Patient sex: M
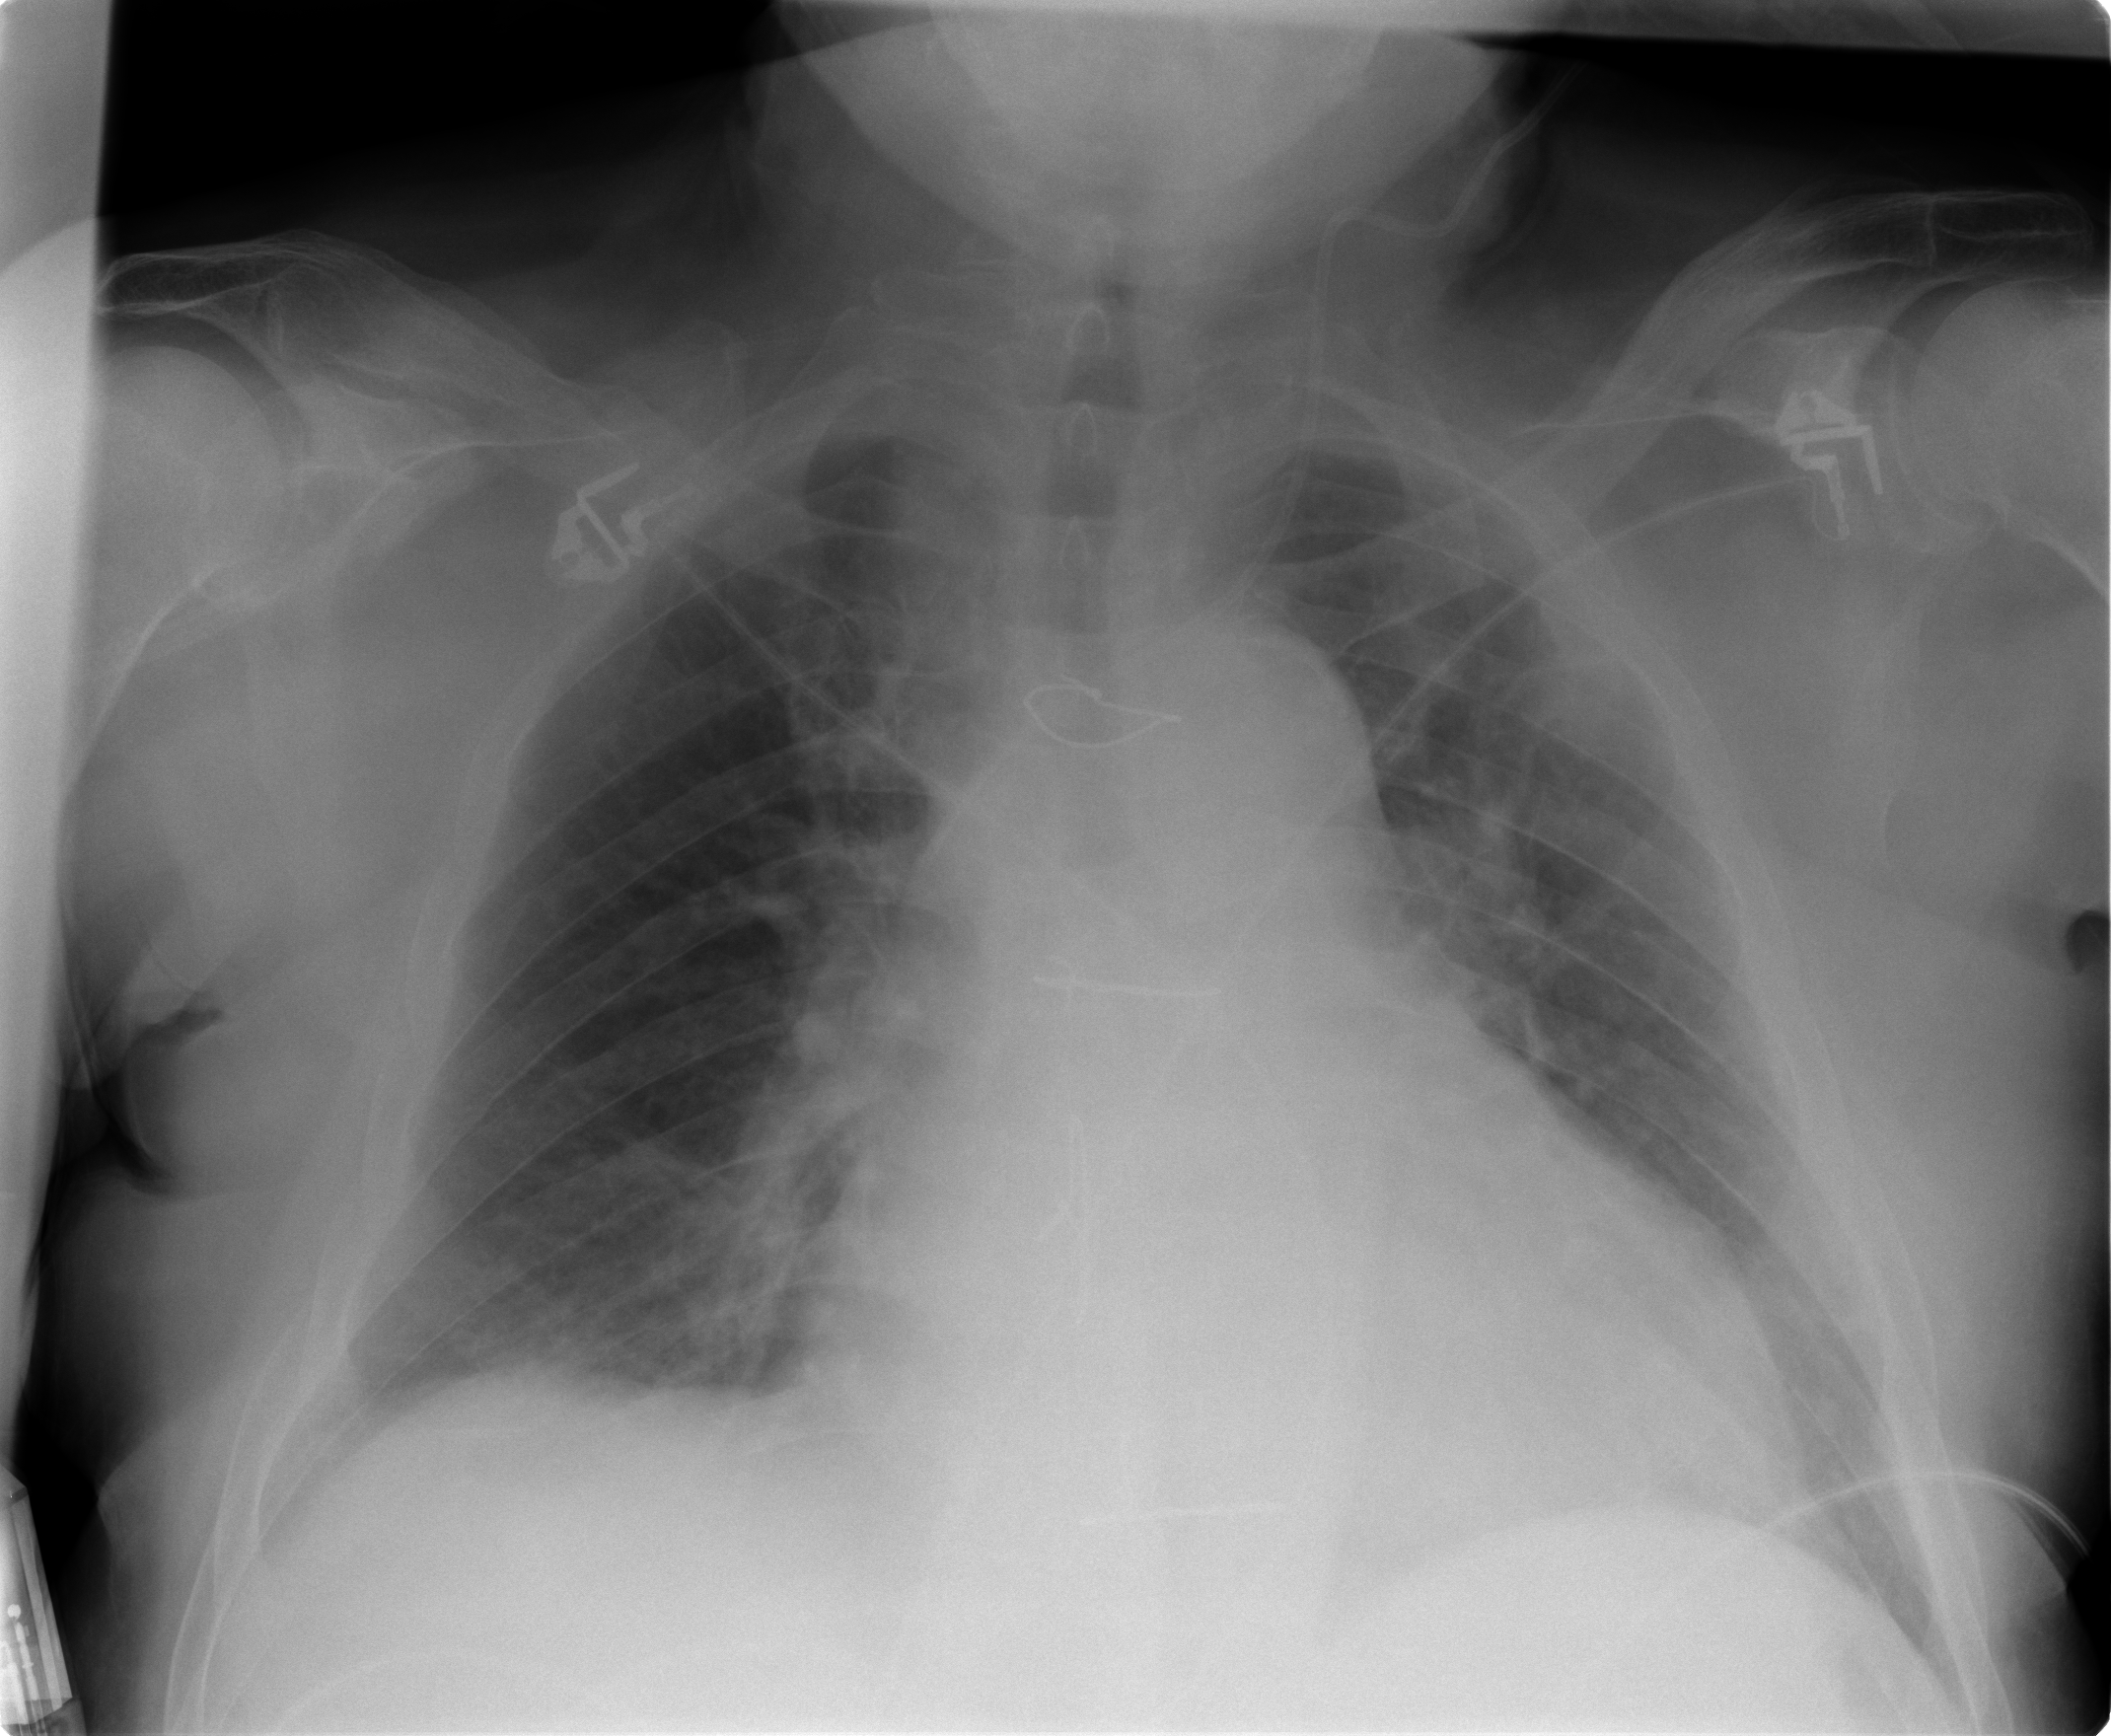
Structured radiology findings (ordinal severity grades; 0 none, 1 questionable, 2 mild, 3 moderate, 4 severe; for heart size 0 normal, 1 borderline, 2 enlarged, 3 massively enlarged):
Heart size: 2
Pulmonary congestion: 2
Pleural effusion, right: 2
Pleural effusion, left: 2
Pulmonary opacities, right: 2
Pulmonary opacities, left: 2
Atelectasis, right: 2
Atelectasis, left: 2